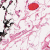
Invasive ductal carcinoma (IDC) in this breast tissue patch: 0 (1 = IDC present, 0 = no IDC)